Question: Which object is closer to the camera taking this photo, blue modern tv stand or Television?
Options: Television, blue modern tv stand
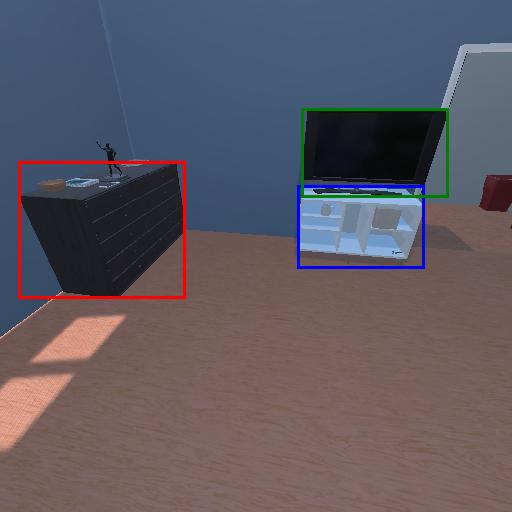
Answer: Television